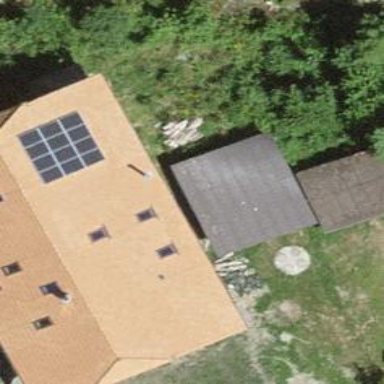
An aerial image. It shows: Farm building.